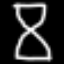
Label: hourglass